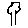
Label: tree